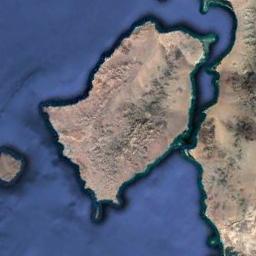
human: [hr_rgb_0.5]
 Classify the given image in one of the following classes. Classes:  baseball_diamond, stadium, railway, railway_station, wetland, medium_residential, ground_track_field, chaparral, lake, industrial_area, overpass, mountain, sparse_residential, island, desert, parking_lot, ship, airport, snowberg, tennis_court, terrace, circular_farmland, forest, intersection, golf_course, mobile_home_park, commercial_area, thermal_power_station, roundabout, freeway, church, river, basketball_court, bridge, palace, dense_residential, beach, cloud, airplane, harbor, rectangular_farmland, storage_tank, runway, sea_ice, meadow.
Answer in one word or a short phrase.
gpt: island